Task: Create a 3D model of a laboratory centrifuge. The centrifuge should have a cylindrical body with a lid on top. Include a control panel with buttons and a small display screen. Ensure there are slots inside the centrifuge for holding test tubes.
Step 270:
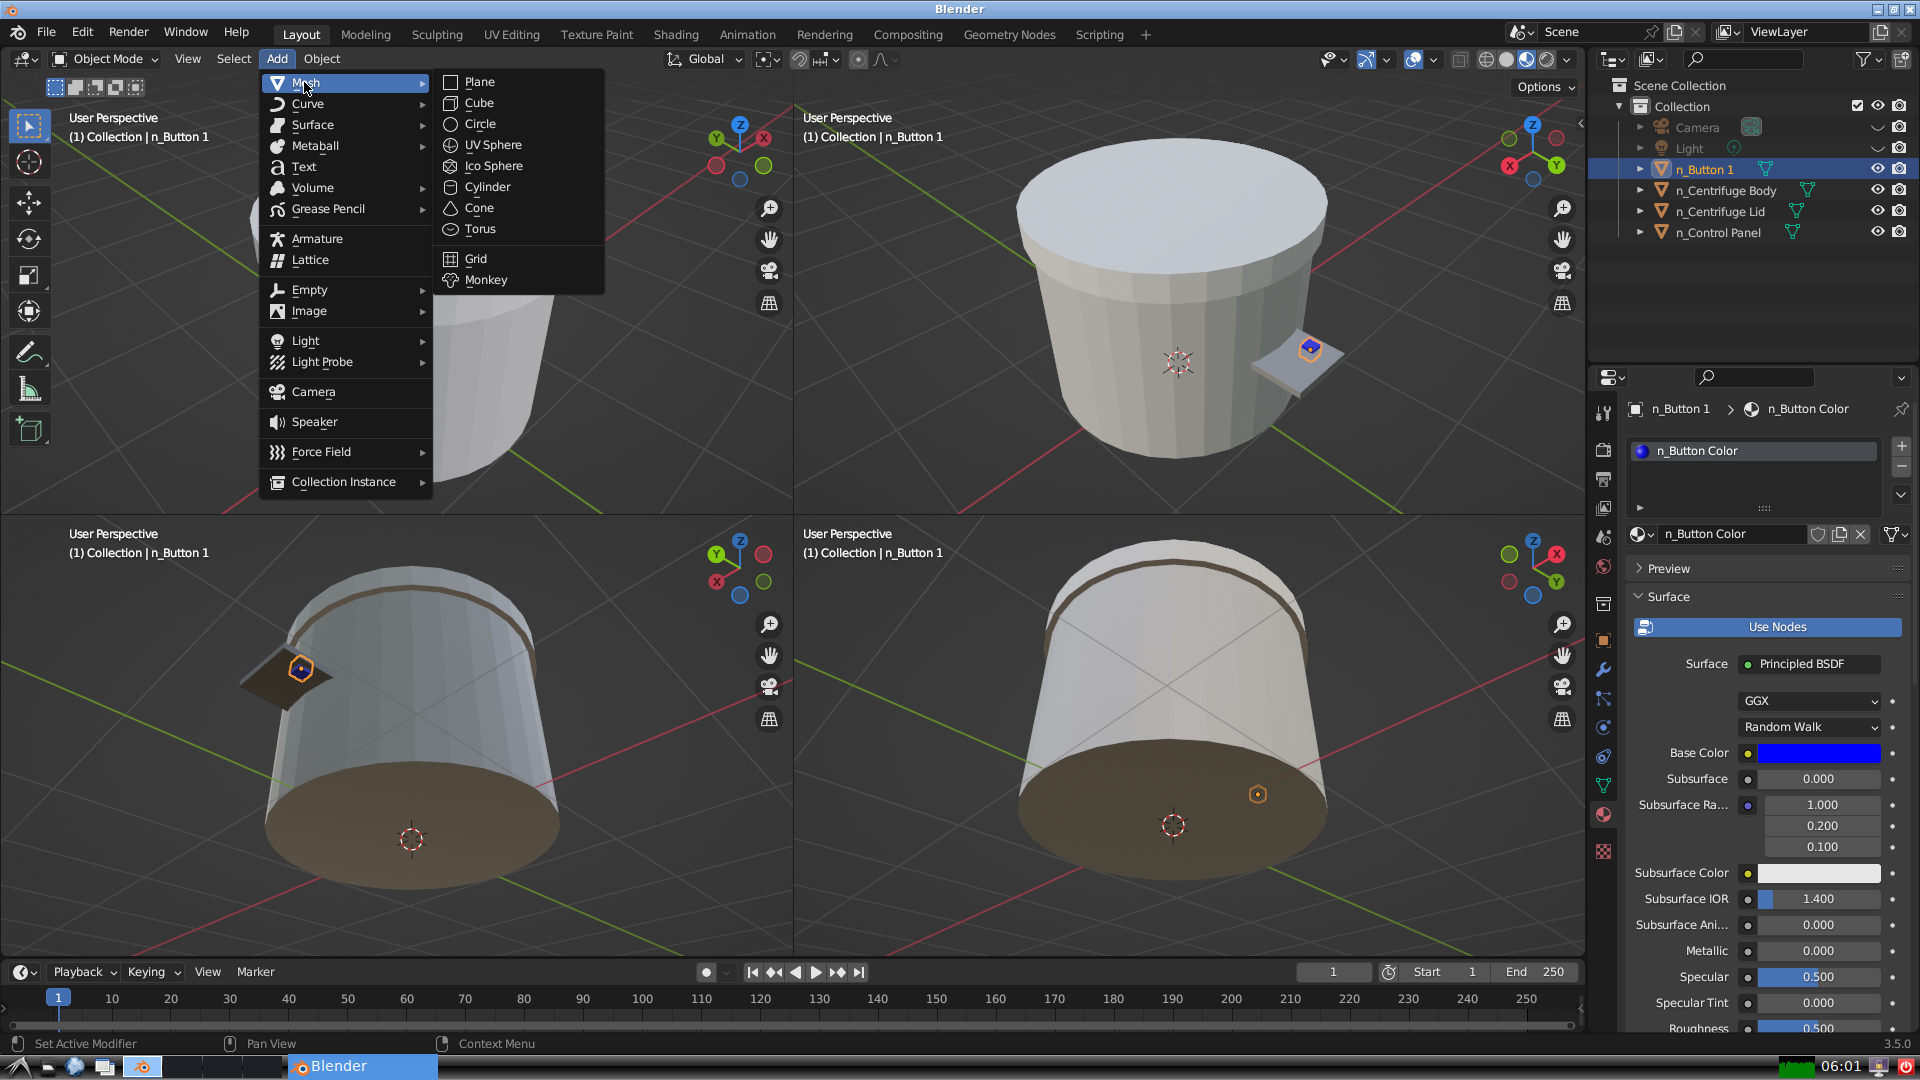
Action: {"mouse_move": [499, 101]}